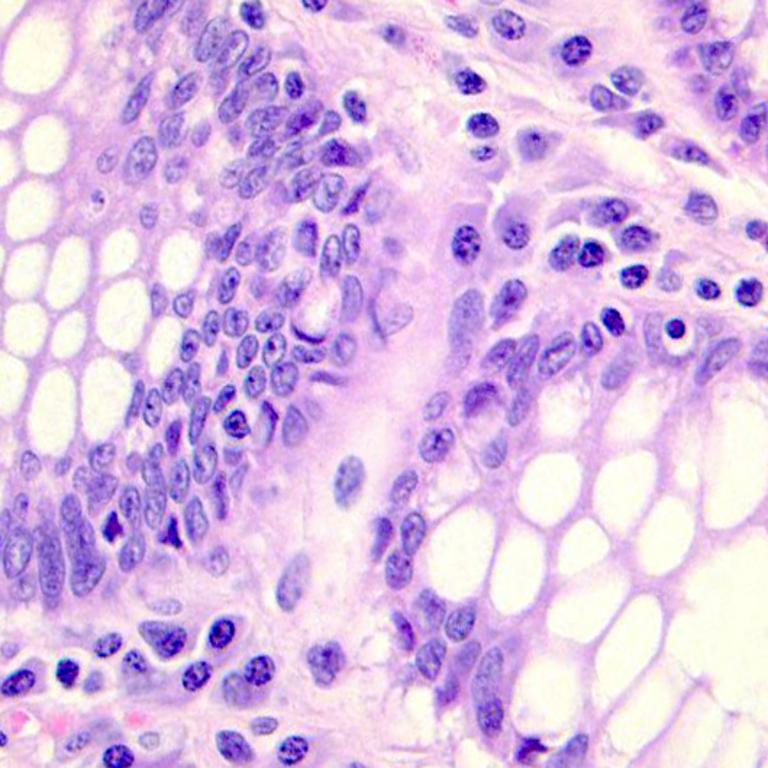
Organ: colon
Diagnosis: benign